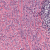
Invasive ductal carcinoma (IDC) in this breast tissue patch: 1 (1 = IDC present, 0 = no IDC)